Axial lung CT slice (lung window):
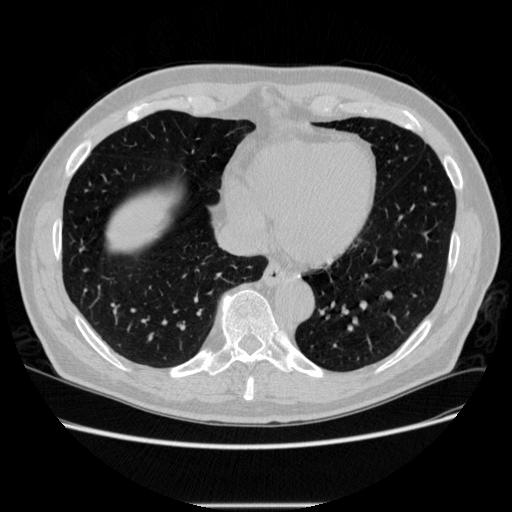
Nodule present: no